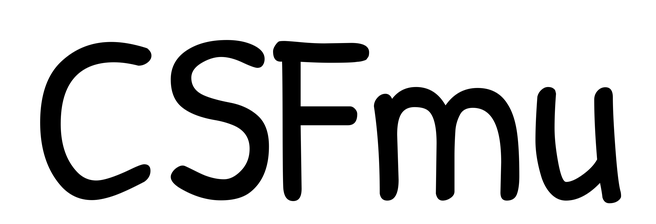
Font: PatrickHand-Regular